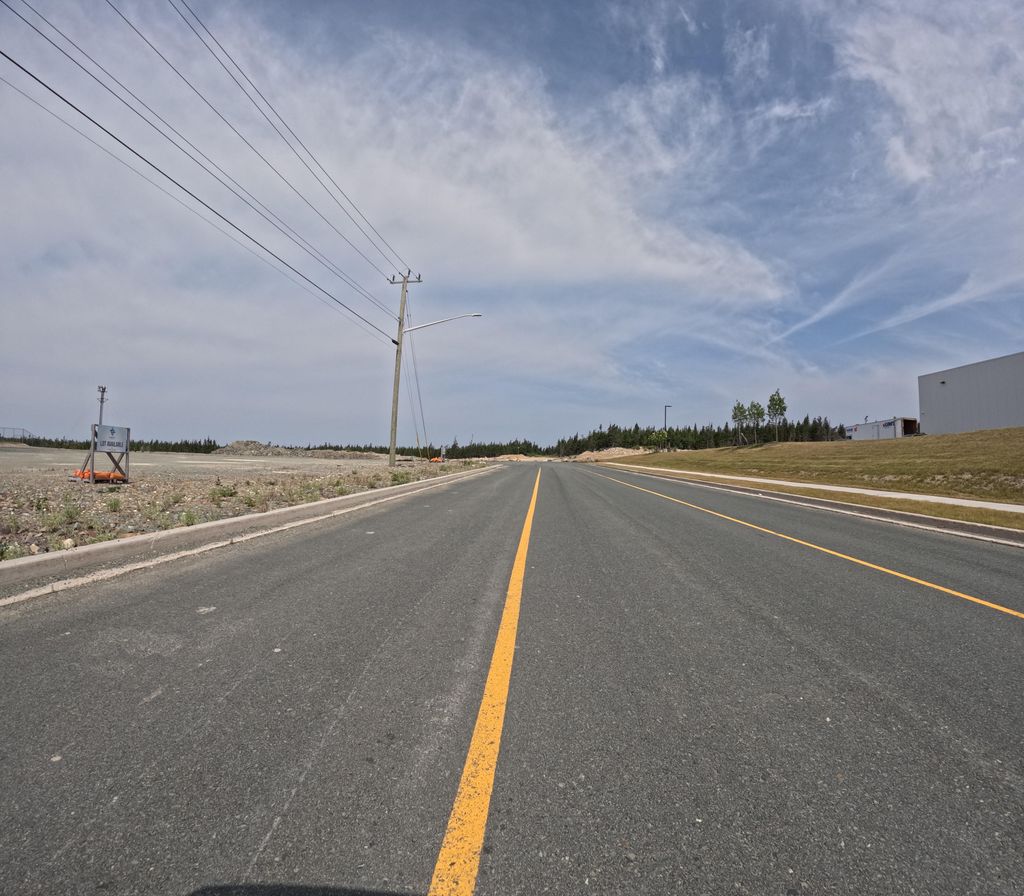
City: st_johns